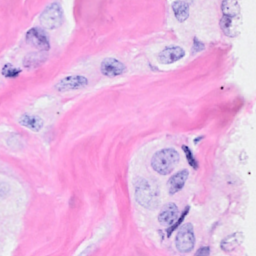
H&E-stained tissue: Breast